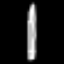
Label: pencil